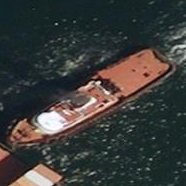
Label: civil